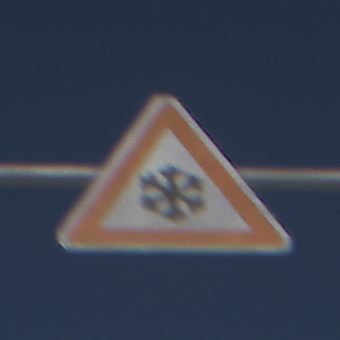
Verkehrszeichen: SchneeOderEisglaette
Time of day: MorningAfternoon
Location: Outdoor (Nature)
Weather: PartlyCloudy
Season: Winter
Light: Natural